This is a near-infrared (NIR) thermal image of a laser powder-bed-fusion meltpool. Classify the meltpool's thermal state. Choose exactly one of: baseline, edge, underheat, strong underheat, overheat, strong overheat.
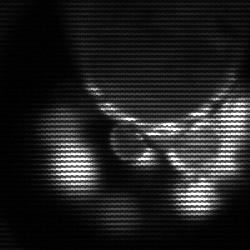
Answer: baseline